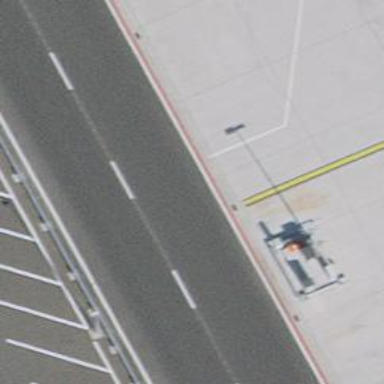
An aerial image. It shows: Airport parking position.